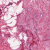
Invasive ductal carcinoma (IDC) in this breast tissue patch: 0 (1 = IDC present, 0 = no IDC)